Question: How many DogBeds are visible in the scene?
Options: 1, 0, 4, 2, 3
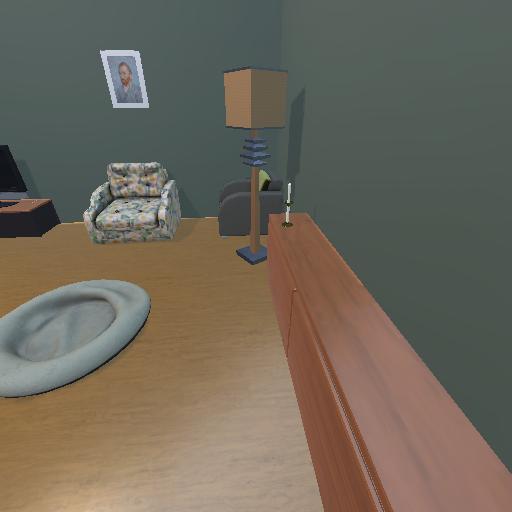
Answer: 1